Field crop: tomato
Growth stage: 1
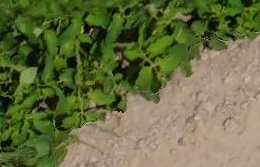
Species: tomato